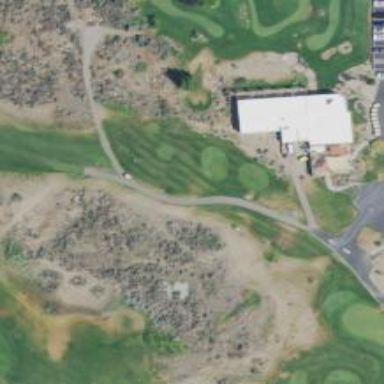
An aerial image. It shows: Service road used as golf cart path.